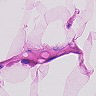
Metastatic tissue present: no